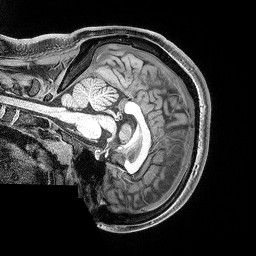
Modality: T1w
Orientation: sagittal
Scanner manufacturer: siemens
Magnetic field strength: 3 T
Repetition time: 2.53 s
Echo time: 0.00311 s